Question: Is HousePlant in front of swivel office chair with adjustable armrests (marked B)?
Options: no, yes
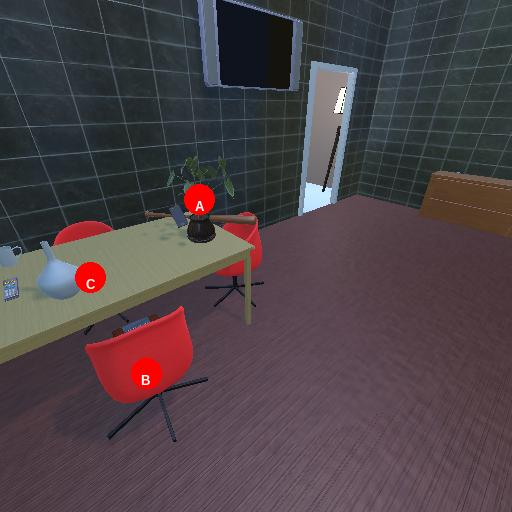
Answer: no